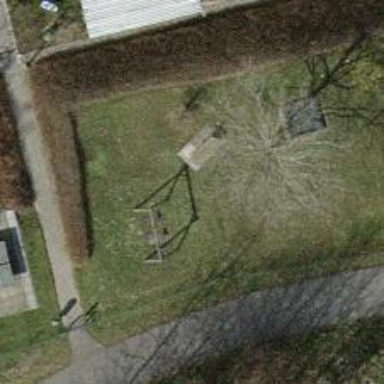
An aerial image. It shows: Playground area for leisure activities on the land.